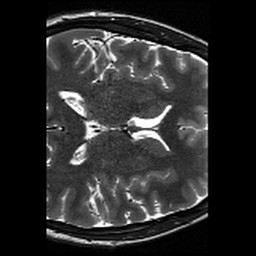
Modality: T2w
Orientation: axial
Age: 32
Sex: female
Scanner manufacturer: siemens
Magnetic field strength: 3 T
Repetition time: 13.15 s
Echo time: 0.082 s